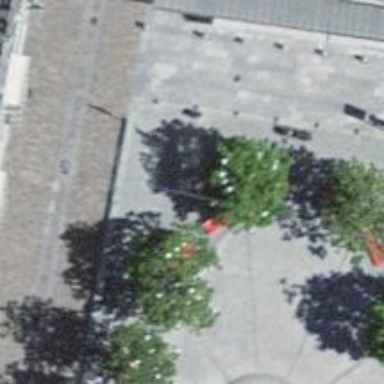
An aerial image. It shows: Red bench.